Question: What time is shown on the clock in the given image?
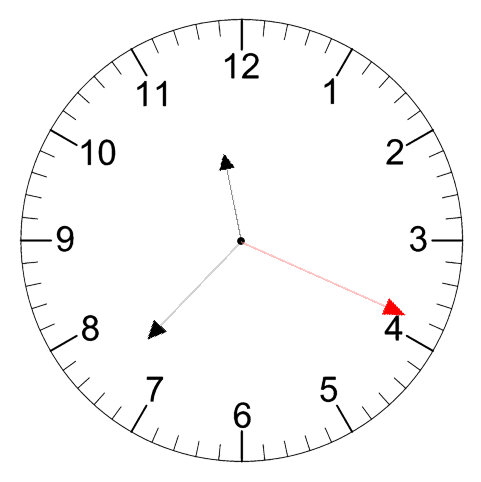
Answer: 11:37:19